Field crop: tomato
Growth stage: 1
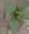
Species: solanum